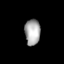
Tissue: lung
Cell type: Epithelial cells
Senescence score: 0.1284
Nuclear area (px): 392
Mean DAPI intensity: 169.125